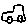
Label: car